如图，正方形网格中，每个小正方形的边长是 1 个单位长度，以点$O$为位似中心，在网格中画$\triangle OA_1B_1$，使$\triangle OA_1B_1$与$\triangle OAB$位似，$A$，$B$的对应点分别为$A_1$，$B_1$，且$\triangle OA_1B_1$与$\triangle OAB$的位似比为$2:1$，则下列说法不正确的是（\quad\quad）}

\vspace{0.3cm}
\noindent\textbf{A．点$B_1$的坐标为$(4,0)$}
\noindent\textbf{B．$A_1B_1 \parallel AB$}
\noindent\textbf{C．$\triangle OA_1B_1$与$\triangle OAB$的周长之比为$2:1$}
\noindent\textbf{D．$\triangle OA_1B_1$与$\triangle OAB$的面积之比为$\sqrt{2}:1$}
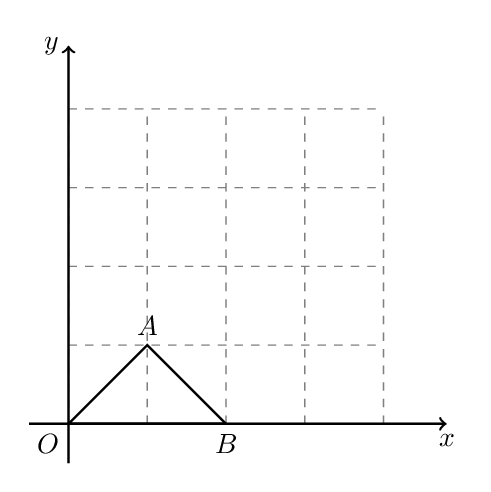
【解答】
\vspace{0.5cm}
\noindent\textbf{【答案】D}

\vspace{0.5cm}
\noindent\textbf{【分析】本题考查位似图形的性质、位似图形与相似图形的关系等知识点，掌握相关性质成为解题的关键．根据位似图形的定义画出图形，再根据位似的性质逐项分析判断即可．}

\vspace{0.5cm}
\noindent\textbf{【详解】解：如图，}

\noindent\textbf{A．点$B_1$的坐标为$(4,0)$，原选项正确，不符合题意；}
\noindent\textbf{B．根据位似性质可知：$A_1B_1 \parallel AB$，原选项正确，不符合题意；}
\noindent\textbf{C．由$\triangle OA_1B_1$与$\triangle OAB$的位似比为$2:1$，则$\triangle OA_1B_1$与$\triangle OAB$的周长之比为$2:1$，原选项正确，不符合题意；}
\noindent\textbf{D．由$\triangle OA_1B_1$与$\triangle OAB$的位似比为$2:1$，则$\triangle OA_1B_1$与$\triangle OAB$的面积之比为$4:1$，原选项错误，符合题意．}
\noindent\textbf{故选：D．}
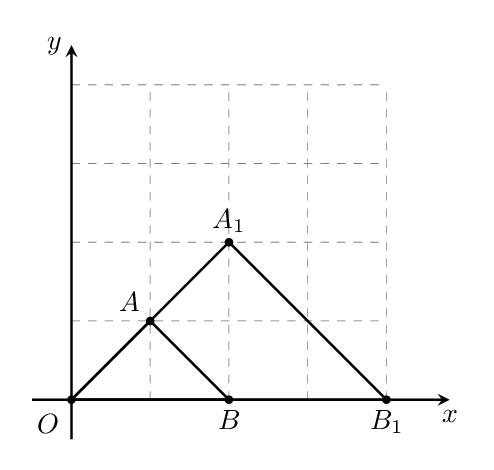